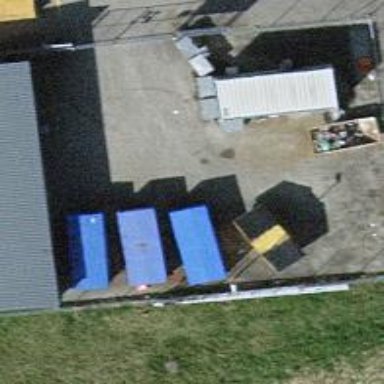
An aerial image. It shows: Recycling center that accepts scrap metal.